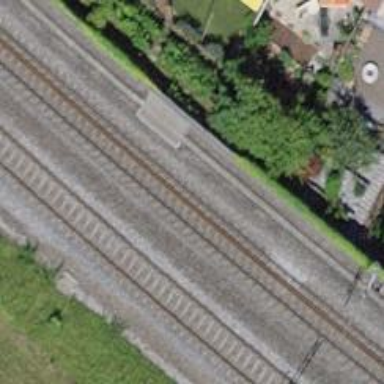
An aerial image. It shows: Single railway track with electrified contact line.